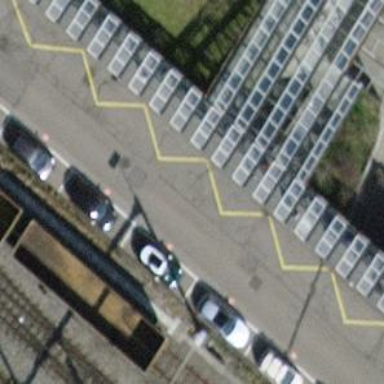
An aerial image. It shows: Platform for public transport with shelter.